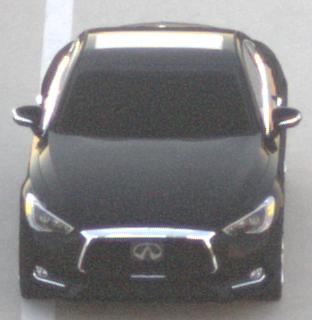
Make: Infiniti
Model: Q60 2.0t
Detailed model: Q60 (V37)
Model produced from: 2016/10
Model produced until: 2018/08
Doors: 2
Color: black
Road condition: dry road
Daytime: sunrise or sunset
Contrast: low contrast